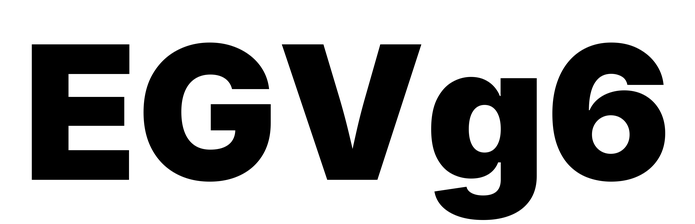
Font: Inter_Black